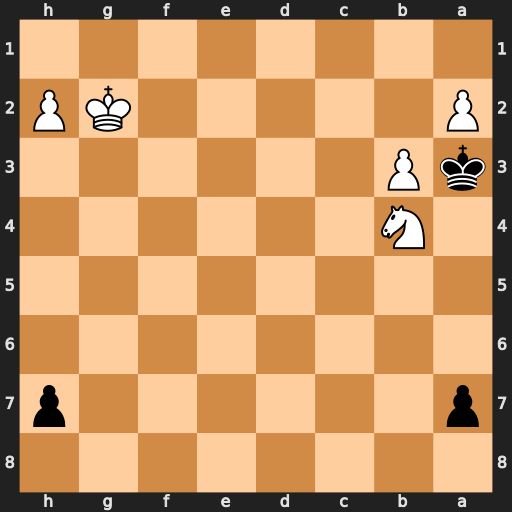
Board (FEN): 8/p6p/8/8/1N6/kP6/P5KP/8
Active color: b
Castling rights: -
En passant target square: -
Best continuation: Kxb4 Kf3 Ka3 b4 Kxa2